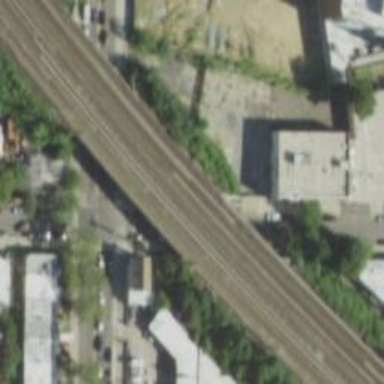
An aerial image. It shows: Railway bridge with electrified rails.